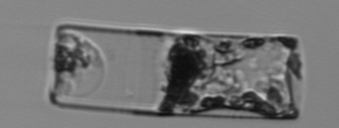
Label: Guinardia_flaccida